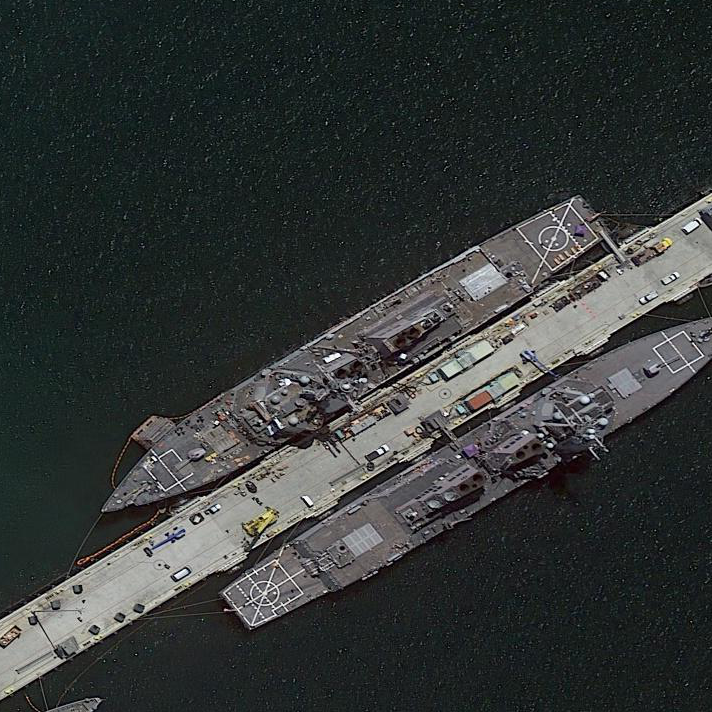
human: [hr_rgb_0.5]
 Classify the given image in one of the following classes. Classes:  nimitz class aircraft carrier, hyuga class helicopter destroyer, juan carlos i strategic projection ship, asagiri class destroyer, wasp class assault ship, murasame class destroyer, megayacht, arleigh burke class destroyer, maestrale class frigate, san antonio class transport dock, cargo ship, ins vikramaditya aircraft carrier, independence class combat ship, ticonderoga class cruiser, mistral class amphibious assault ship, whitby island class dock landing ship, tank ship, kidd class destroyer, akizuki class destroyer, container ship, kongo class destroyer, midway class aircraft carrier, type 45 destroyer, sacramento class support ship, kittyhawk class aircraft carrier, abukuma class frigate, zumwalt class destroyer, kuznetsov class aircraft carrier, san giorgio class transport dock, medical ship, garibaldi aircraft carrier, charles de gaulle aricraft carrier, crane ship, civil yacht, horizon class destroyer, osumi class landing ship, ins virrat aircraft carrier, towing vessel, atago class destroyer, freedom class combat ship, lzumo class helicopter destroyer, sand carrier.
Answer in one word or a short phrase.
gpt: Arleigh Burke class destroyer